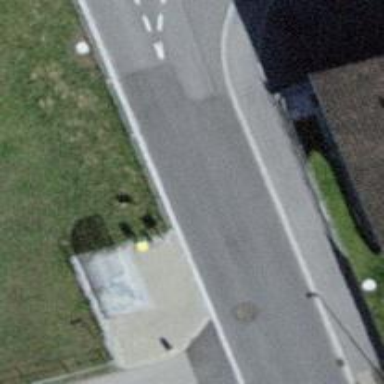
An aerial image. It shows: Bus stop with platform for public transport.